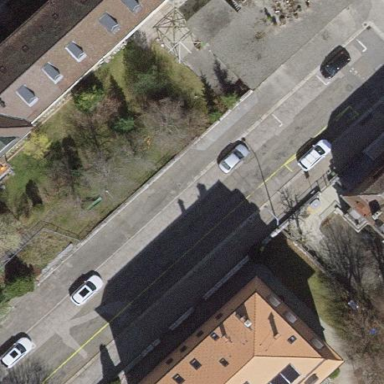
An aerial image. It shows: Parking available on the street side with parallel orientation.